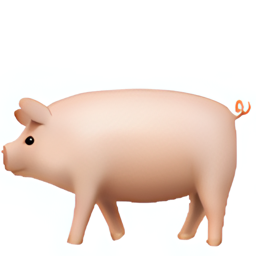
Name: pig
Emoji: 🐖
Group: Animals & Nature
Sub-group: animal-mammal